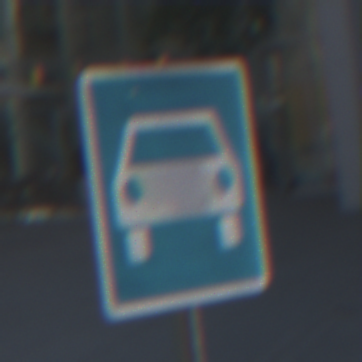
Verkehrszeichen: Kraftfahrstrasse
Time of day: MorningAfternoon
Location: Outdoor (Urban)
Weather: Clear
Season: NotSpecified
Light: Natural